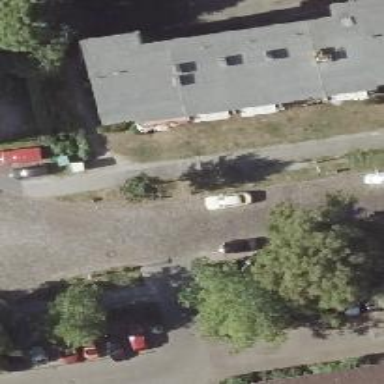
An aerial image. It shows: Residential road with sidewalks on both sides. No parking is allowed on the road.